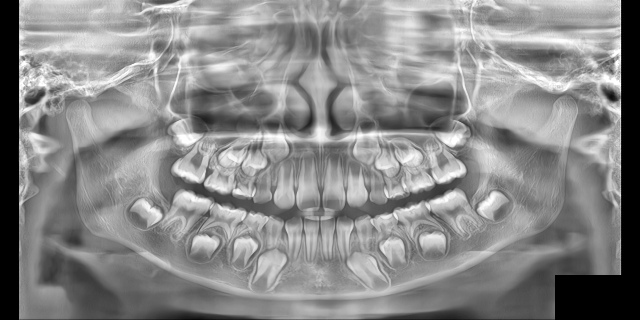
child